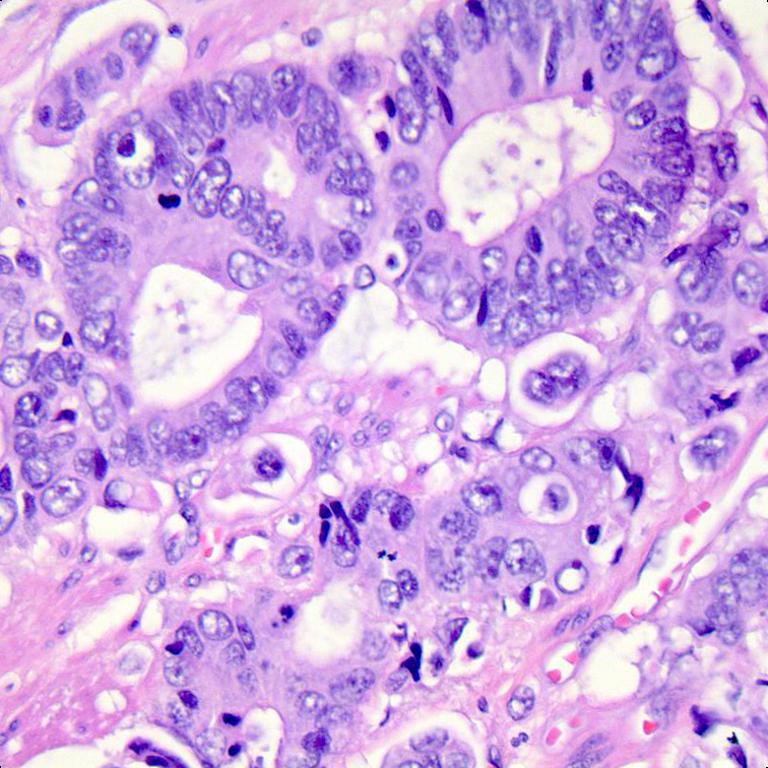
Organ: colon
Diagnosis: adenocarcinomas